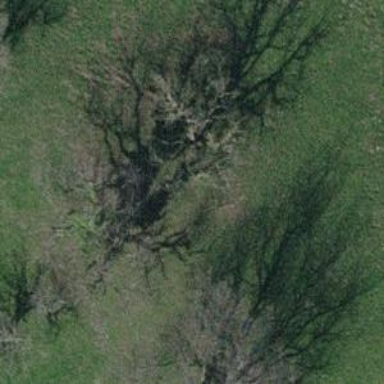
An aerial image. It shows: Single tag "natural: tree."